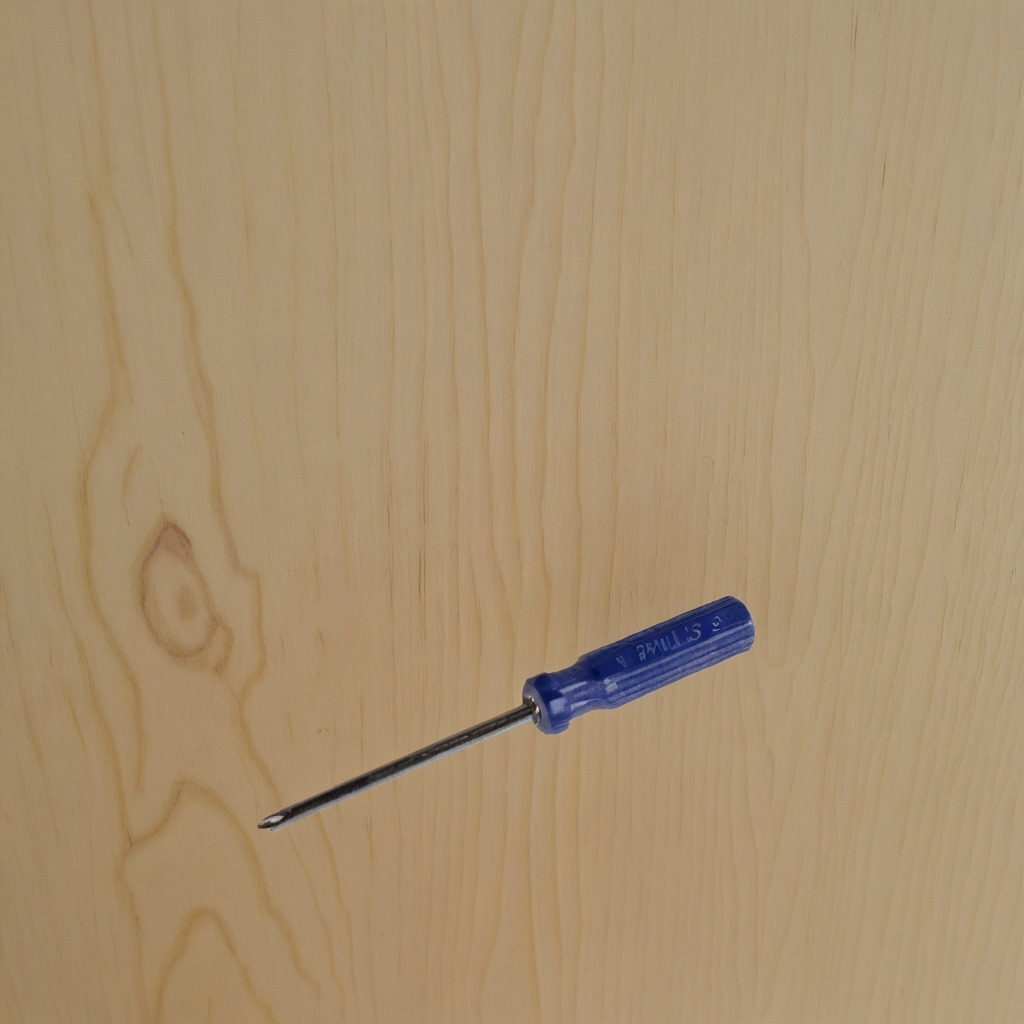
A screwdriver lies on the plywood surface in a paint workshop lit by afternoon window light.